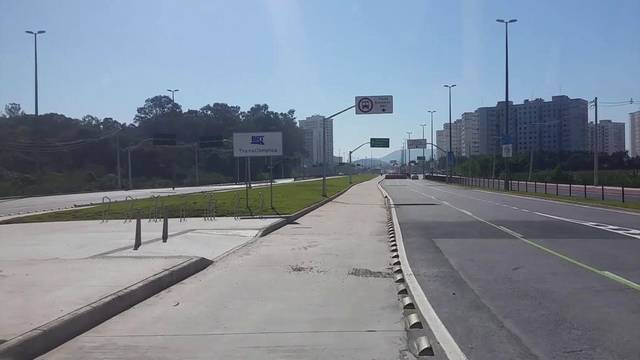
Region: Brazil
Coordinates: -22.97, -43.4